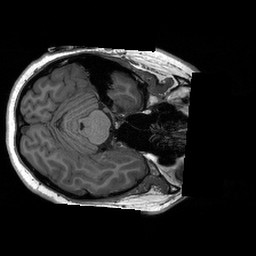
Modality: T1w
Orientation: axial
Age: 36
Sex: female
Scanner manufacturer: siemens
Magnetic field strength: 3 T
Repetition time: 2.3 s
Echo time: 0.00233 s